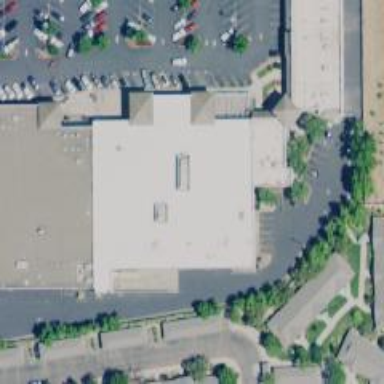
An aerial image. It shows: Building.